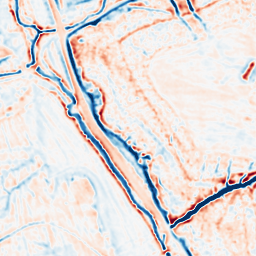
Category: multiscale
Decomposition family: dog_multiscale
Decomposition parameters: sigma_ratio: 1.4
n_scales: 3
base_sigma: 1
Upsampling method: sinc_hamming
Upsampling parameters: scale: 4
kernel_size: 8
Upsampling scale: 4